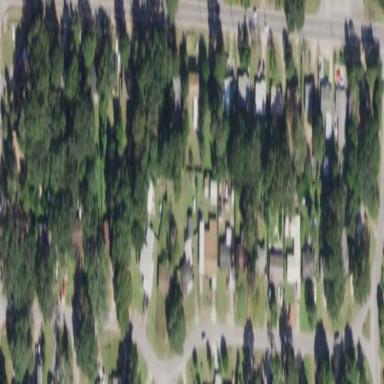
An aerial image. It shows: This residential area consists of single-family homes.